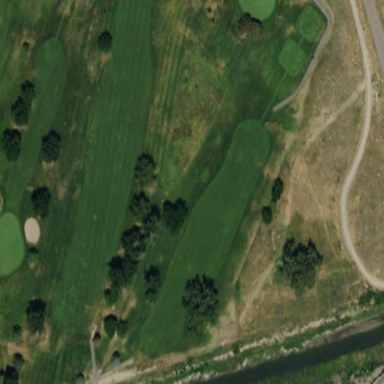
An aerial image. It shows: Mown grass fairway on recreation ground used for golf.